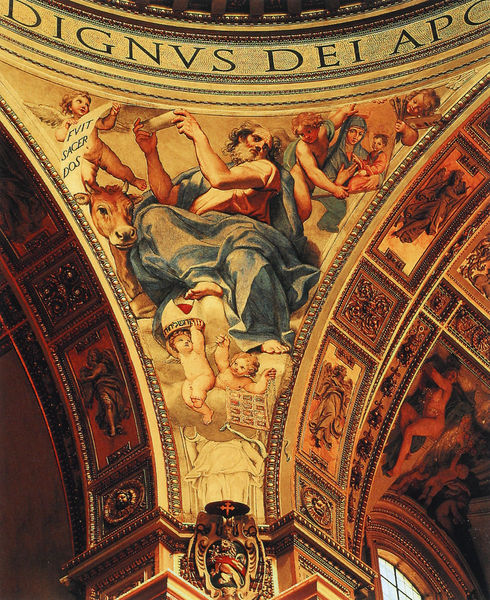
Titel: Fresken in Sant’Andrea della Valle
Künstler: Domenichino
Standort: Rom, S. Andrea della Valle (EU - I - Latium)
Schlagwörter: blau, gemälde, gott, himmel, mann, gelb, braun, fenster, säule, rot, bart, wand, band, bild, kirche, gewand, gold, decke, kind, krone, engel, putte, schrift, papier, bogen, kuh, rind, rundbogen, kuppel, inschrift, ornamente, wandmalerei, robe, moses, fuss, kreuz, barfuß, zwickel, kapitell, wappen, quader, heiliger, schriftrolle, deckengemälde, fresko, hörner, putten, maria, madonna, ochse, putti, fresco, kassette, vierung, spruchband, puten, evangelist, lukas, gemäld, kh, #weiss, ku, deckenkassetten, dignus dei, dignus, deckengemälfe, dugnus